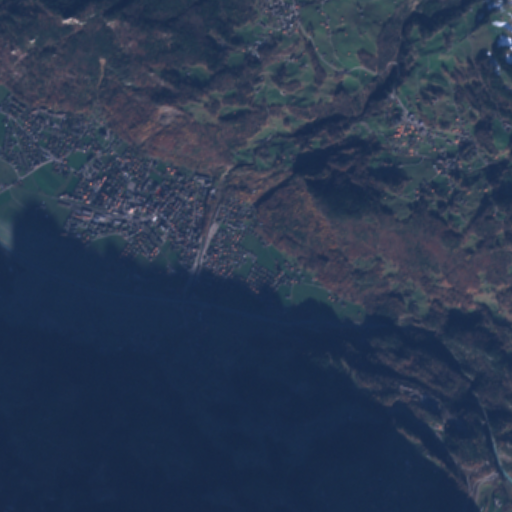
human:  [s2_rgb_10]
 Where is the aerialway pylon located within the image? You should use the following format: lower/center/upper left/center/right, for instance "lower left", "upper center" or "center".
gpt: The aerialway pylon is located in the upper right of the image.
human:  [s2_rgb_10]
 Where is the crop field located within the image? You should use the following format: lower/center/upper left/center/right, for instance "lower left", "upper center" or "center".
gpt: The crop field is located in the center left of the image.
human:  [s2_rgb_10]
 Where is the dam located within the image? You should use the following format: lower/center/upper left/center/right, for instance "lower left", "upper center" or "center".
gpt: The dam is located in the lower left of the image.
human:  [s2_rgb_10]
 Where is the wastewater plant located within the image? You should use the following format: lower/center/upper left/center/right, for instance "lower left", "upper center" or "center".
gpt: The wastewater plant is located in the lower right of the image.
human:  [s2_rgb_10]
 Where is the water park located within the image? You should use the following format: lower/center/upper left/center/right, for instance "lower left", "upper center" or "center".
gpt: The water park is located in the center of the image.
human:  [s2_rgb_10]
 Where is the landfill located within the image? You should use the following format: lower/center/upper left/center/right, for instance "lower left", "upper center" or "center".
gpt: There is no landfill in the image.